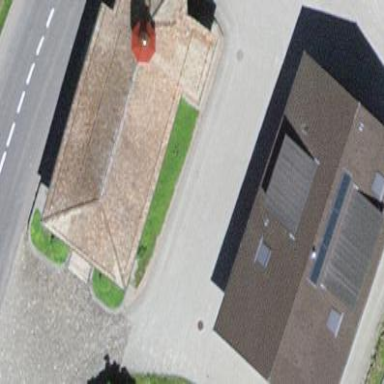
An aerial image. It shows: Chapel building.